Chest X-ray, AP view. Patient: 37 years old, sex F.
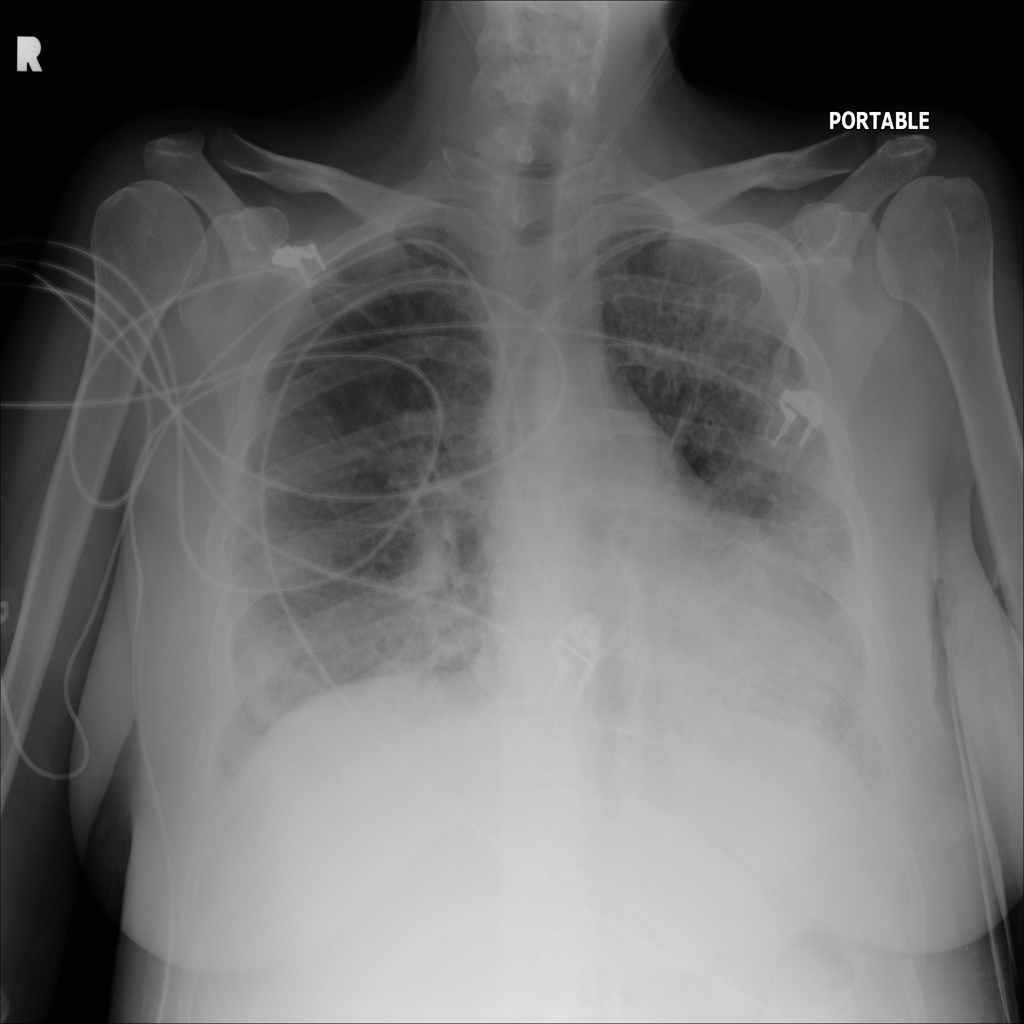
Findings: Infiltration